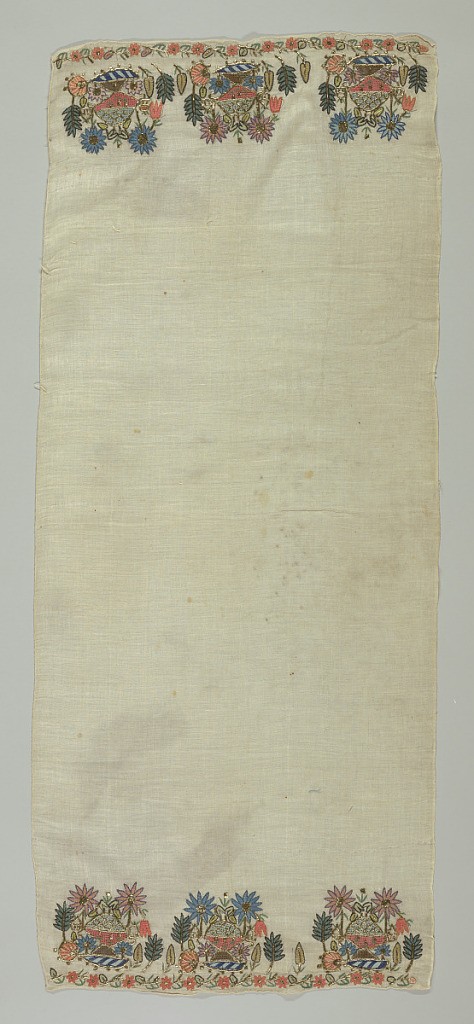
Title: Towel
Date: late 19th century
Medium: cotton, silk, and metal thread Technique: embroidered
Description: Cotton towel with ends embroidered in colored silks and flat metal. Design of flower clusters on either side of a jar or fountain. One selvage present.